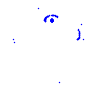
Particle: pion